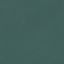
Land use / land cover class: SeaLake